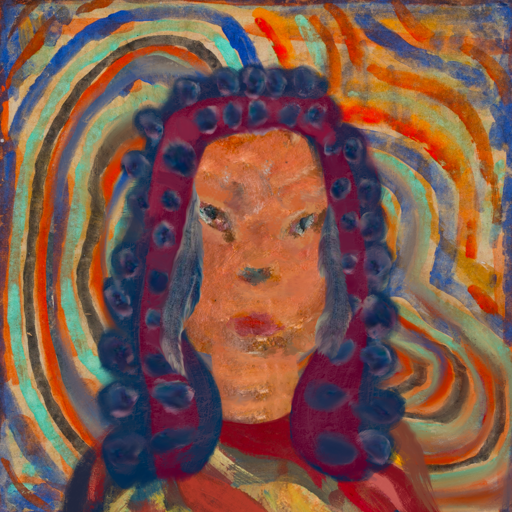
Background: Sisters, Head And Neck Front: Boggyland, Face Front: Boggyland, Bust: Mother_And_Son_Son, Hair Front: Hill_Girl, Head Accessory: Blank, Second Necklace: Blank, Necklace: Blank, Baby: Blank